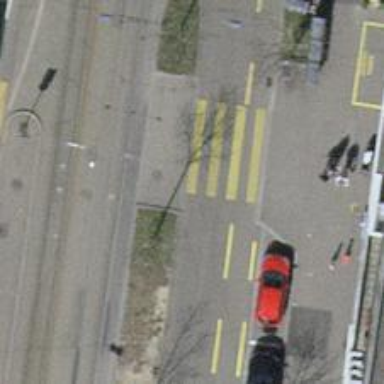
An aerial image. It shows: Uncontrolled zebra crossing with zebra markings.